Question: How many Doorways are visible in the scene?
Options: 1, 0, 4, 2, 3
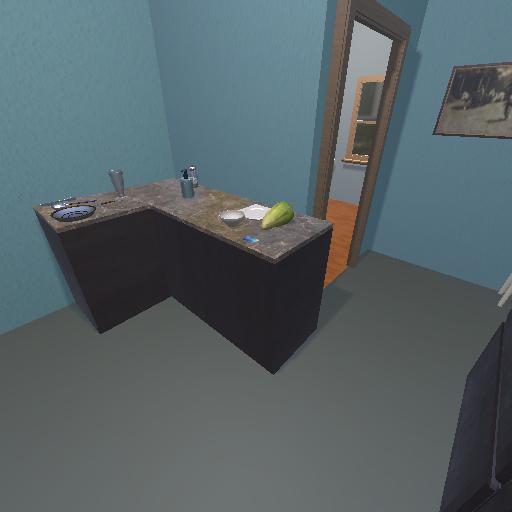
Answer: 1